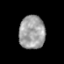
Tissue: prostate
Cell type: T cells
Senescence score: 0.3231
Nuclear area (px): 852
Mean DAPI intensity: 159.048